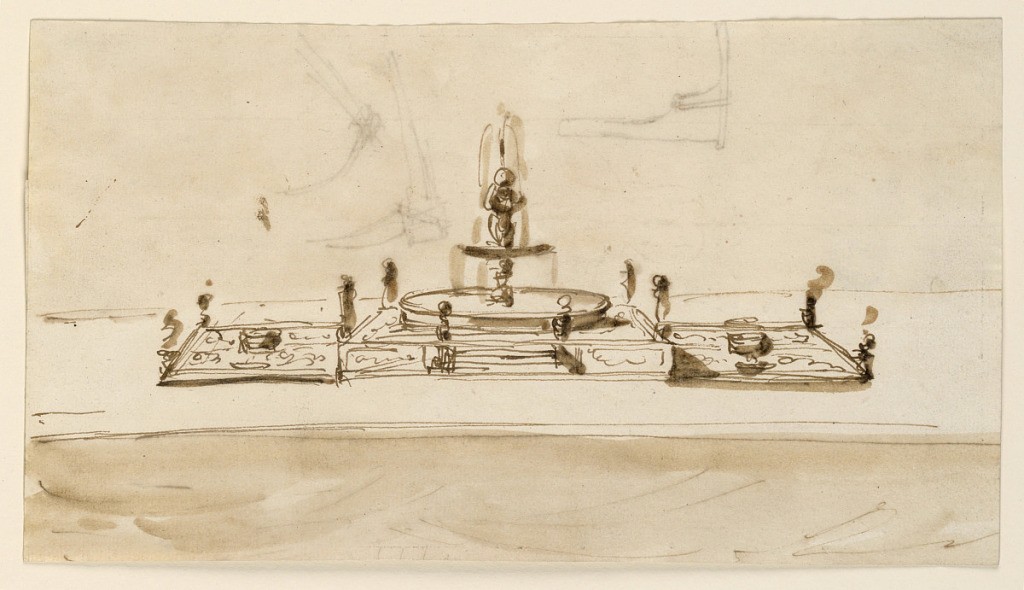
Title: Fountains
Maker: Giuseppe Barberi, Italian, 1746–1809
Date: ca. 1790
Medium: Pen and brown ink, brush and brown wash on off-white laid paper, lined
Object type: Drawing
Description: A fountain, consisting of a circular basin surmounted by another circular basin and jet, rests on a square parterre which is flanked by square parterres, with posts at the angles. Plan may be for a table fountain. On verso, sketches for an adz.